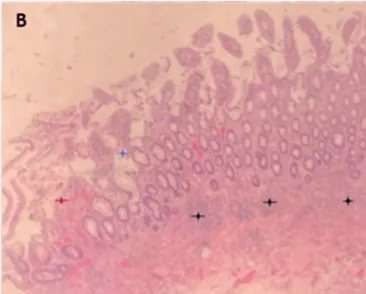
Histological photomicrographs of right colectomy biopsy specimens. (B) Cecal mucosa close to the ileocecal valve showing aphthous ulceration (red star), crypt destruction (blue star), and crypt abscesses (black stars).
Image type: pathology (h&e)